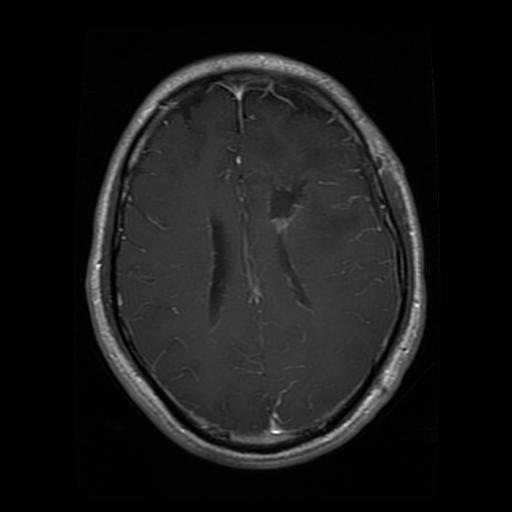
Label: glioma